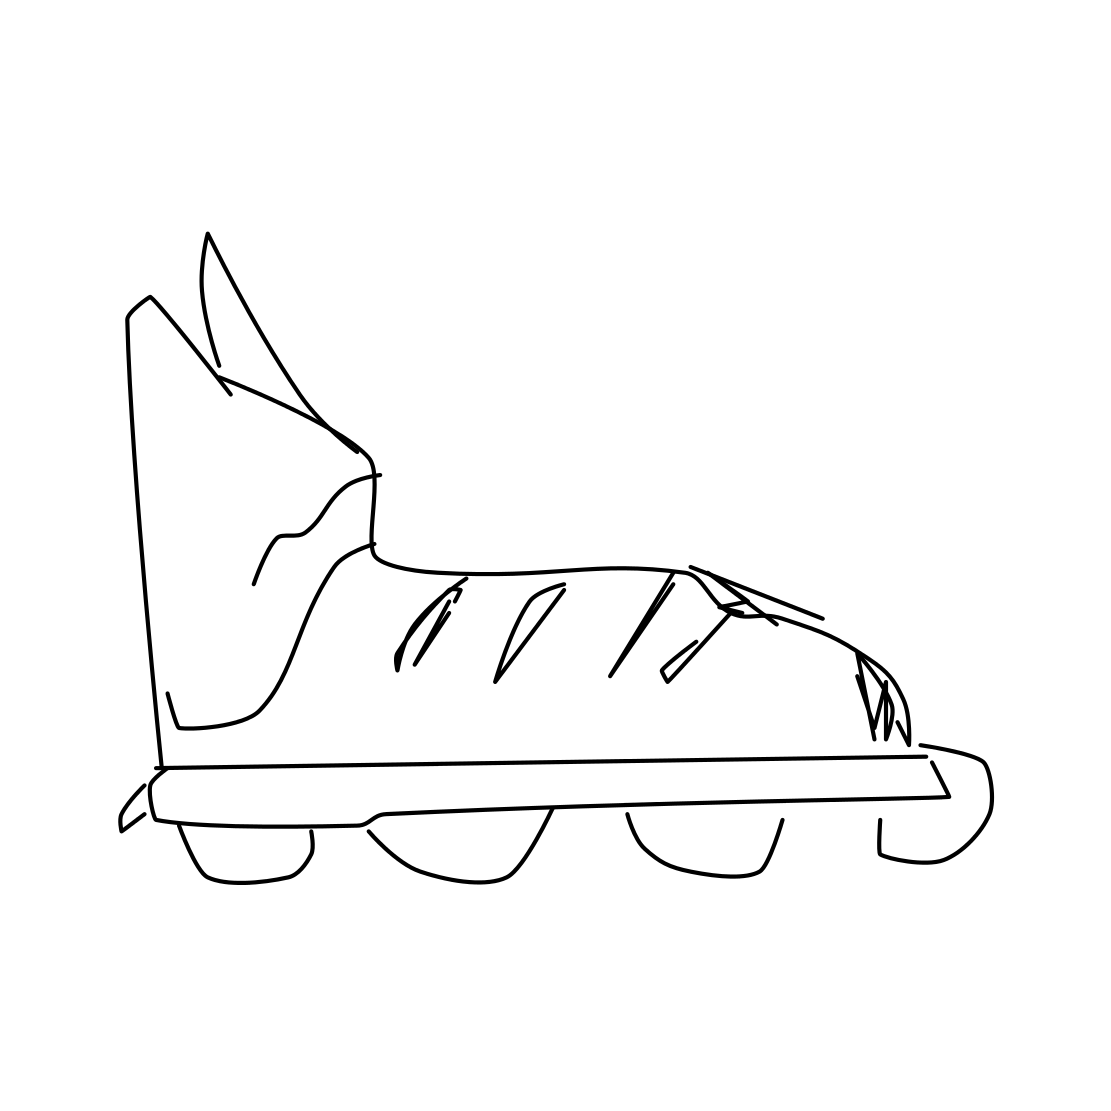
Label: rollerblades